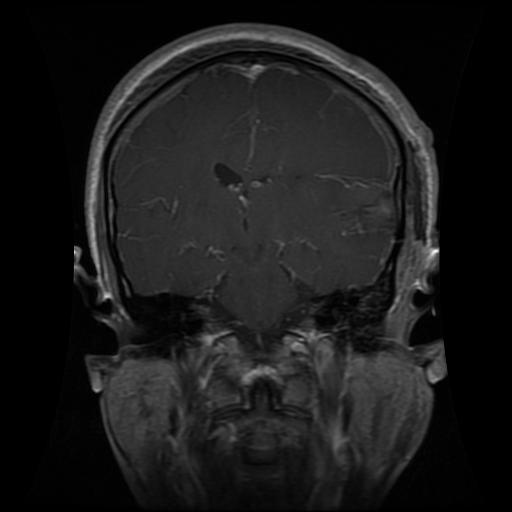
Label: glioma